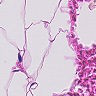
Metastatic tissue present: no